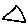
Label: triangle